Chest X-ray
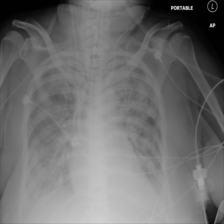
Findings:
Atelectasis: negative
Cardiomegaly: negative
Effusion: negative
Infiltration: negative
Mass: negative
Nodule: negative
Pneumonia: negative
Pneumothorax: negative
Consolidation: negative
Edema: positive
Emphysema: negative
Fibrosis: negative
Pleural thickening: negative
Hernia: negative